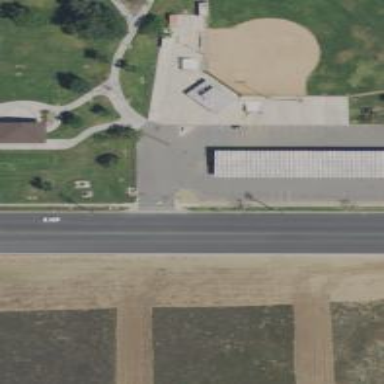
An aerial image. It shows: Tertiary road with asphalt surface and separate sidewalk.